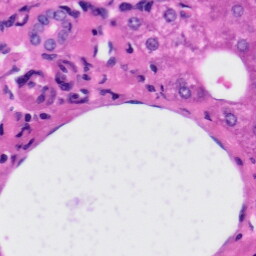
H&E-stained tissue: Liver